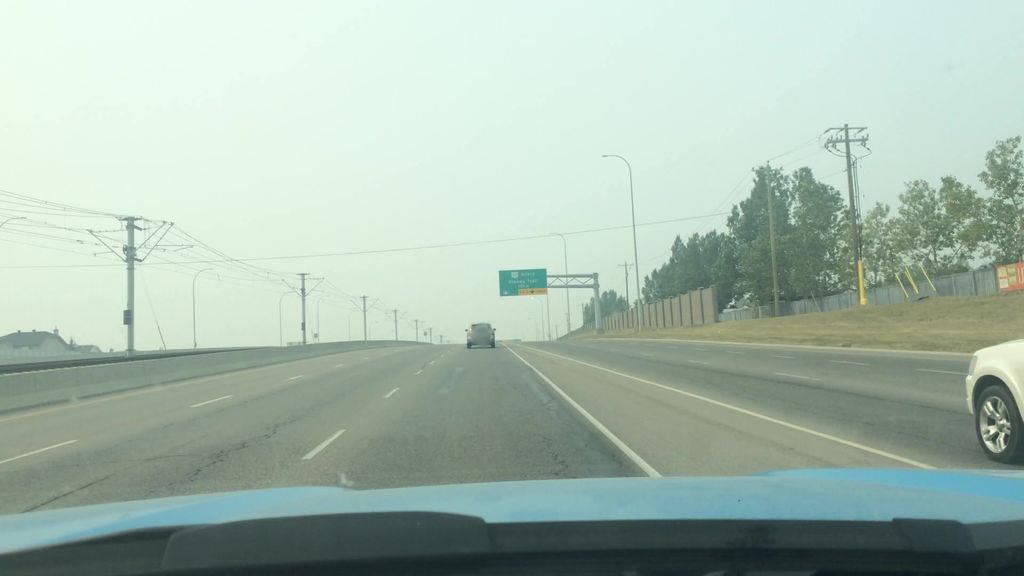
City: calgary